Interaction volume radius: 5 \u00c5
Interaction volume height: 25 \u00c5
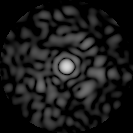
Disorder parameter: 0.8527